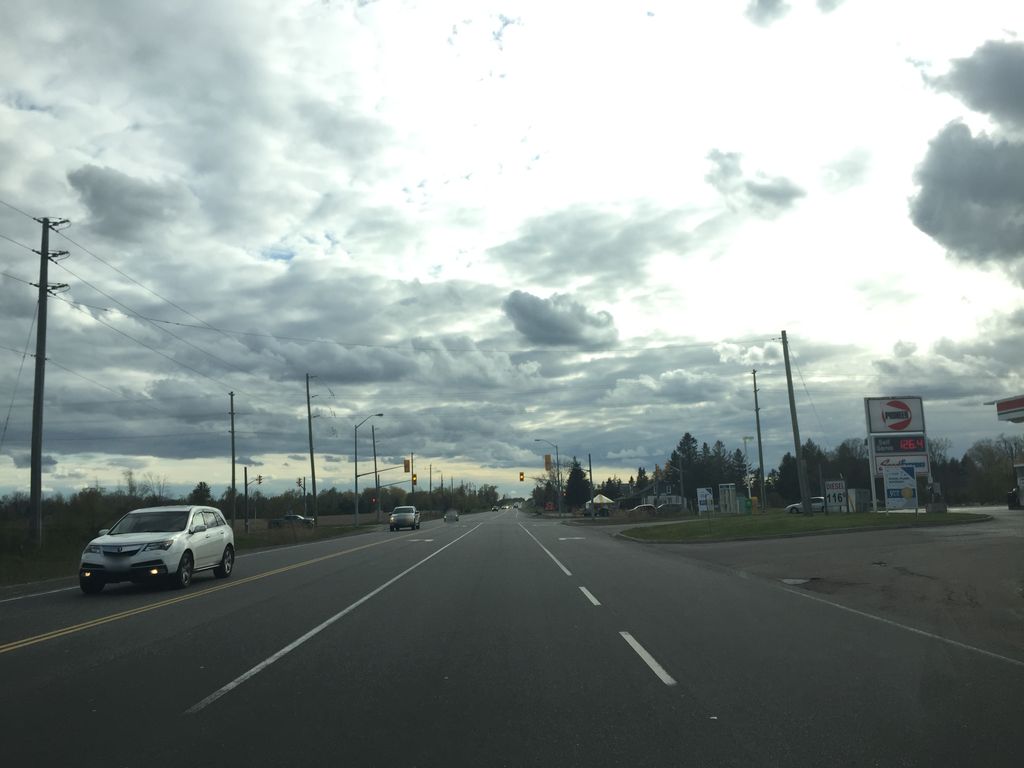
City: kitchener-waterloo